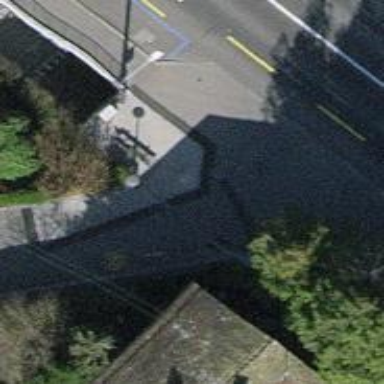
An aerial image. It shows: Asphalt sidewalk along the footway.